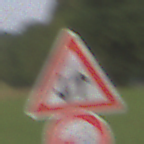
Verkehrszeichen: Gegenverkehr
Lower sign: VerbotUeberholenEinspurigeFahrzeuge
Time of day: SunriseSunset
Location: Outdoor (Nature)
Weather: PartlyCloudy
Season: NotSpecified
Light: Natural